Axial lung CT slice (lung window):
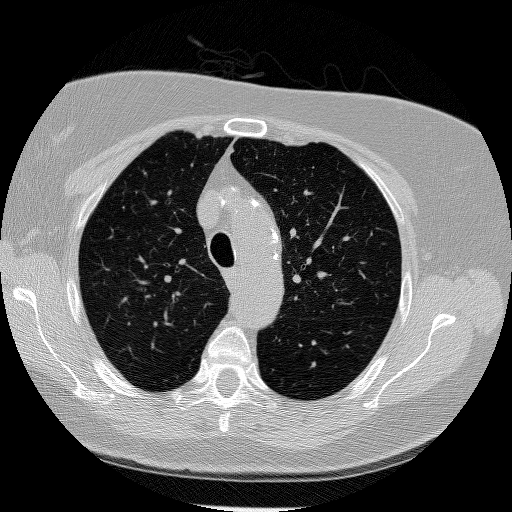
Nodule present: no